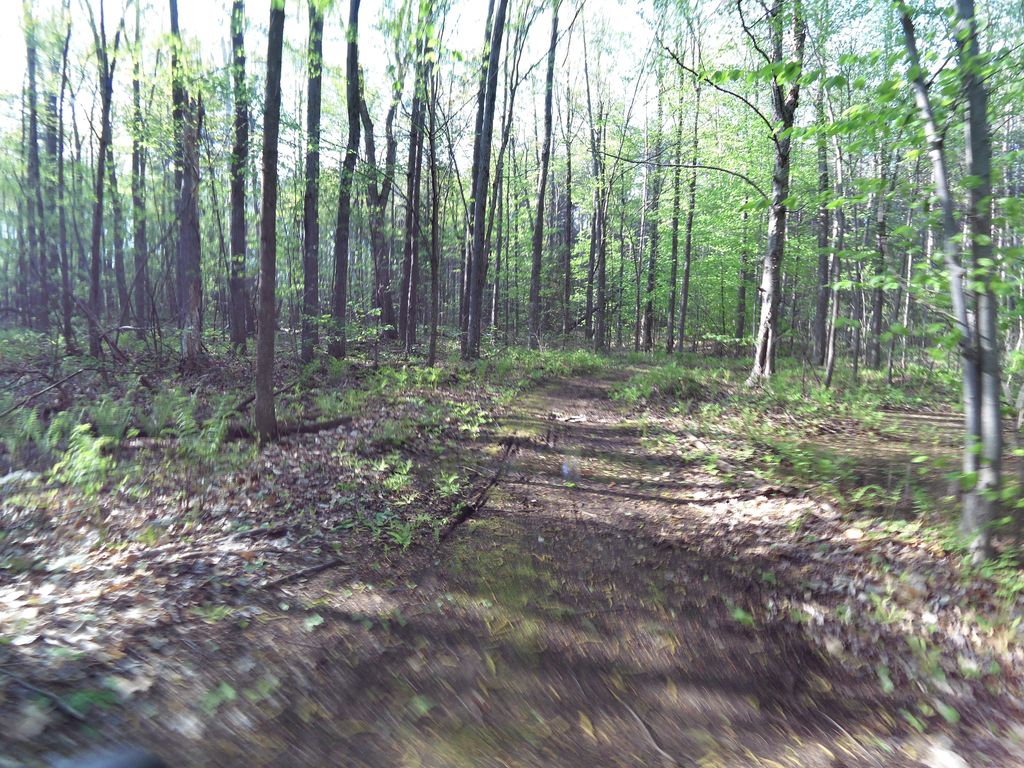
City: ottawa-gatineau